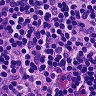
Metastatic tissue present: no